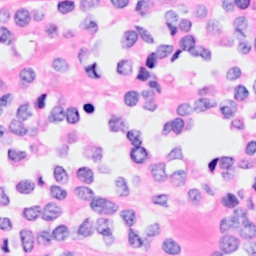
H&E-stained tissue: Breast